Question: Im really stuck whit this:
'''
apply plugin: 'com.android.application'
android {
compileSdkVersion 21
buildToolsVersion '20.0.0'
defaultConfig {
applicationId "com.example.testing"
minSdkVersion 14
targetSdkVersion 20
versionCode 1
versionName "1.0"
}
buildTypes {
release {
runProguard false
proguardFiles getDefaultProguardFile('proguard-android.txt'), 'proguard-rules.pro'
}
}
}
dependencies {
compile project(':External-Module')
}
'''
I dont know what to do... I cant build project and use dependencies from External module.
the error is:
'''
Error:(7, 47) error: package com.example.android.transfer does not exist
Error:(19, 9) error: cannot find symbol class ClientData
Error:(19, 25) error: cannot find symbol variable ClientData
Error:Execution failed for task ':Testing:compileDebugJava'.
'''
but inside the IDE all is well and I can see the module

Here is also the External Module
'''
apply plugin: 'com.android.application'
android {
compileSdkVersion 21
buildToolsVersion '20.0.0'
defaultConfig {
applicationId "com.example.externalmodule"
minSdkVersion 14
targetSdkVersion 20
versionCode 1
versionName "1.0"
}
buildTypes {
release {
runProguard false
proguardFiles getDefaultProguardFile('proguard-android.txt'), 'proguard-rules.pro'
}
}
}
dependencies {
}
'''
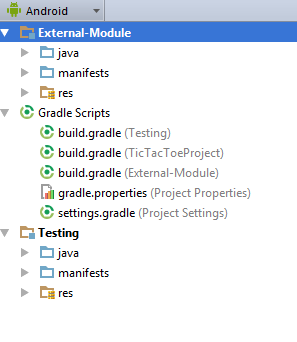
Answer: Your "External-Module" is an Android library, so according to the <URL> instead of
'''
apply plugin: 'com.android.application'
'''
it should be
'''
apply plugin: 'com.android.library'
// Old version of the plugin
// apply plugin: 'android-library'
'''
Also, make sure the imports in your app matches the package you are overriding in your library build script. Looks like the app is not founding 'com.example.android.transfer' but the library package really is 'com.example.externalmodule'